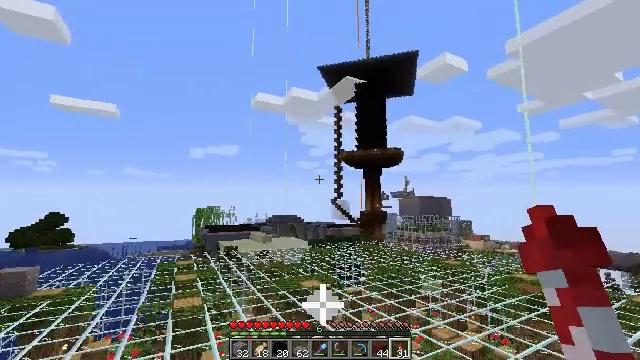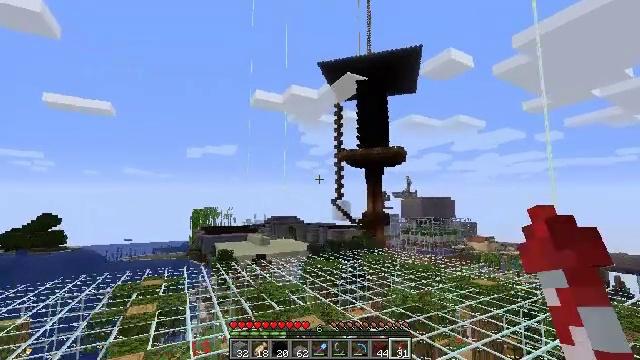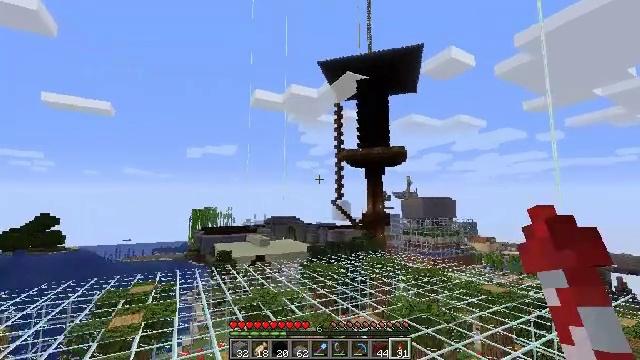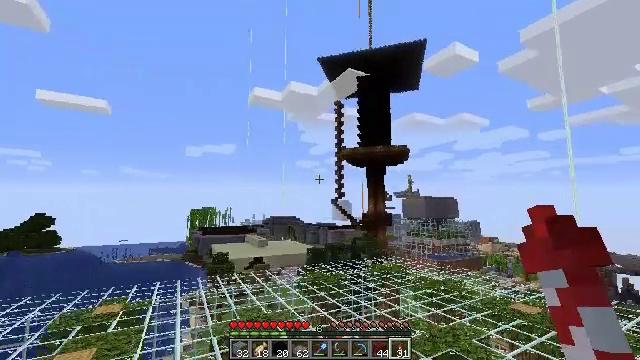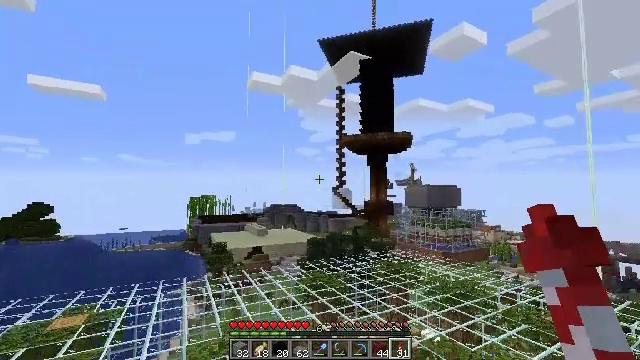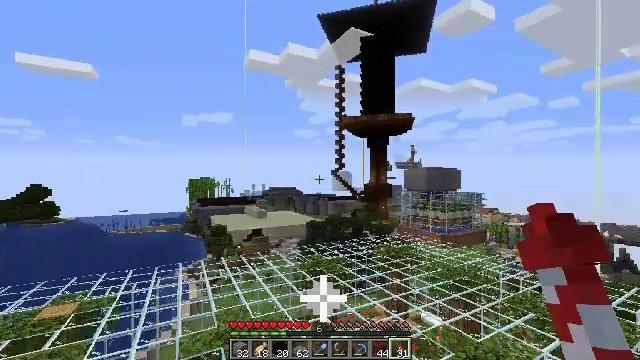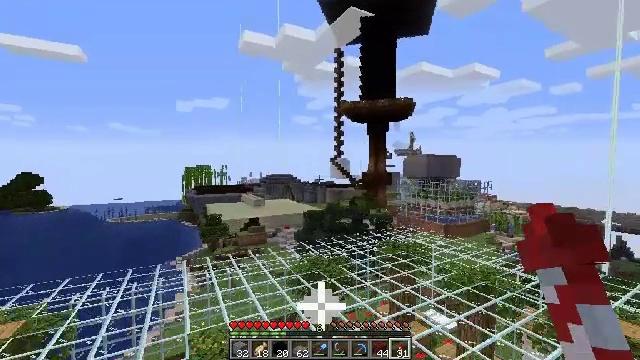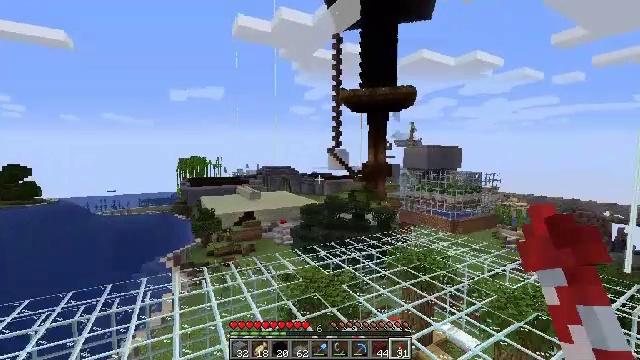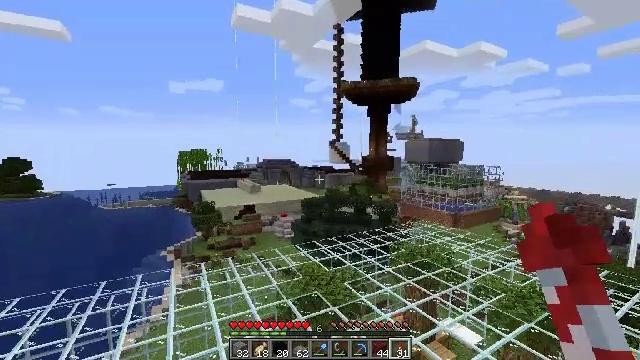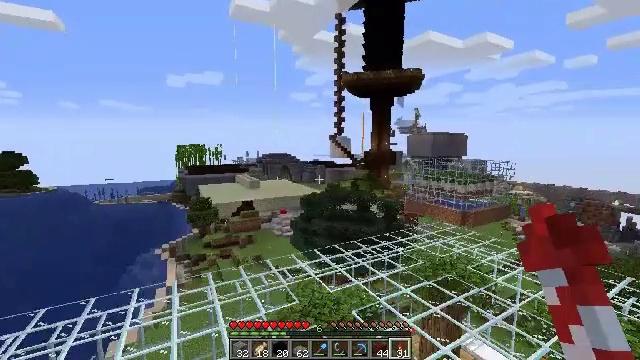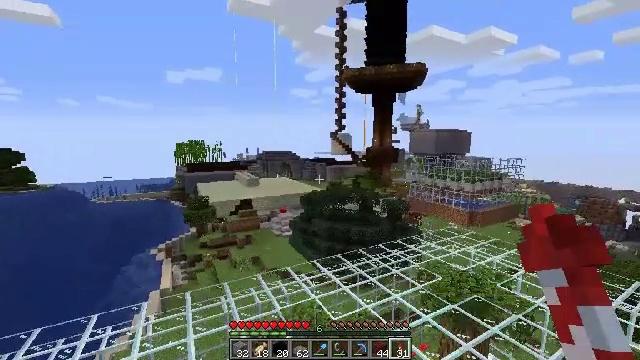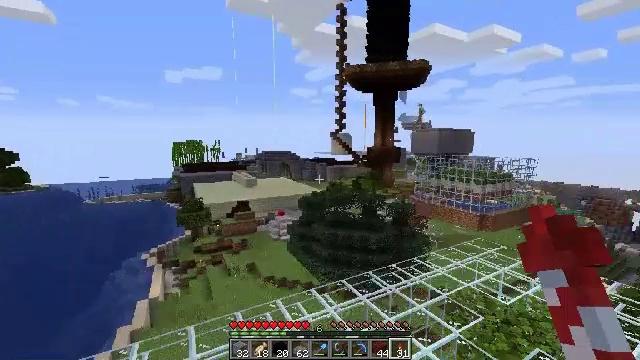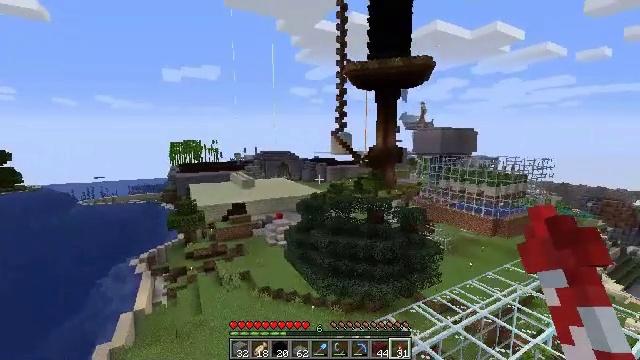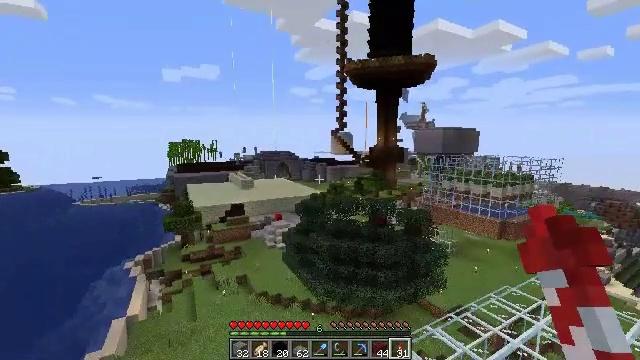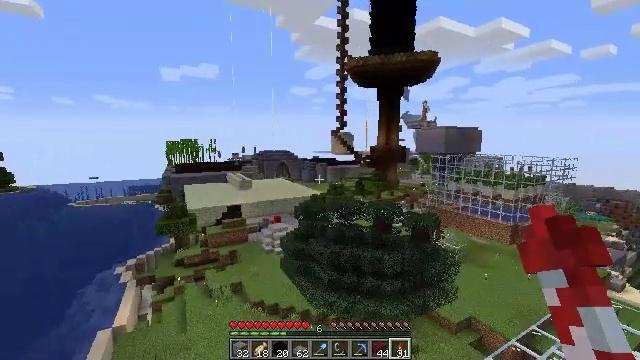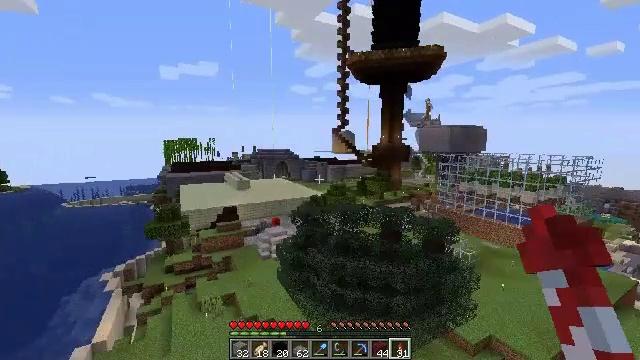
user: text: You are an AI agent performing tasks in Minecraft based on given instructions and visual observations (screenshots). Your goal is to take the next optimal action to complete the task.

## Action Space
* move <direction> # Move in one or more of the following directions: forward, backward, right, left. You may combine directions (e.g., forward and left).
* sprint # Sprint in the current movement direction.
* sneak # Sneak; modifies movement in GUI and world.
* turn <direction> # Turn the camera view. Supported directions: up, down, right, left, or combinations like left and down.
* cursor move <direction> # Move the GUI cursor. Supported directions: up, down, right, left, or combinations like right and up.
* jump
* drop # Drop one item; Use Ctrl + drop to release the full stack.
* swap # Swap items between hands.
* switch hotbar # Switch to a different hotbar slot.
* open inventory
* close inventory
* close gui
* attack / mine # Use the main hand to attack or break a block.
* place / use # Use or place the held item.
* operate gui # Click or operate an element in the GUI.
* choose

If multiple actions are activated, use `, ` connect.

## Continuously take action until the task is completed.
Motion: motion action
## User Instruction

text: Make white concrete powder using the crafting grid.
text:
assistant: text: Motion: no_op
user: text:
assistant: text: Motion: no_op
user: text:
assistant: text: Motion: no_op
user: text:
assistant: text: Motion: turn down
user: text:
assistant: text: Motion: turn down
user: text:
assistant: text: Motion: turn down
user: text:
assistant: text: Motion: turn down
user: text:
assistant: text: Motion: turn down
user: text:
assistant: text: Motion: turn down
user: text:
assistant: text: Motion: no_op
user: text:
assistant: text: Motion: no_op
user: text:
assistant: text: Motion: no_op
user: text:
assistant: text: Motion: no_op
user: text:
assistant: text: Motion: no_op
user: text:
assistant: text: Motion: no_op
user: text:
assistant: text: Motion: no_op
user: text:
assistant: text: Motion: no_op
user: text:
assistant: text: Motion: no_op
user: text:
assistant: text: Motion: no_op
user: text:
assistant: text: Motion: no_op
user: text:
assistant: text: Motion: no_op
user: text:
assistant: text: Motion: no_op
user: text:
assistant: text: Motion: no_op
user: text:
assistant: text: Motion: no_op
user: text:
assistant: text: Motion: no_op
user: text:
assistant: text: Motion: no_op
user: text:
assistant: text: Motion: no_op
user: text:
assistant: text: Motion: no_op
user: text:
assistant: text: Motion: no_op
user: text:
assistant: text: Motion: no_op